【题型】选择题　【知识点】平面几何　【难度】easy
如图，已知线段$AB$的长为$10$，圆$A$的半径为$2$，点$P$是线段$AB$上一点，以$B$为圆心、$BP$为半径作圆，将圆$B$绕点$P$旋转$180^\circ$得到圆$C$，点$C$是点$B$的对应点，如果圆$A$与圆$C$相切，那么符合条件的点$P$的个数是（ ）

\vspace{1em}
\noindent
A. 1个 \quad B. 2个 \quad C. 3个 \quad D. 4个
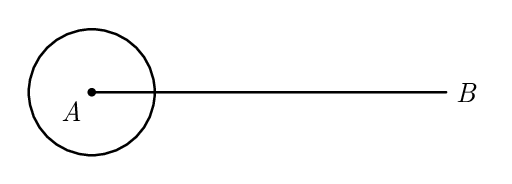
【解答】
\noindent
【答案】$\boldsymbol{C}$

\vspace{1em}
\noindent
【详解】
解：如图所示，当圆$A$与圆$C$相外切和内切时，分别有$1$个和$2$个点$P$符合题意。

\vspace{1em}
\noindent
故选：$\boldsymbol{C}$。
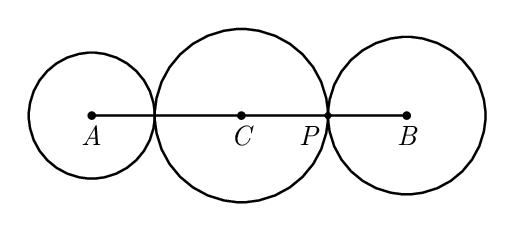
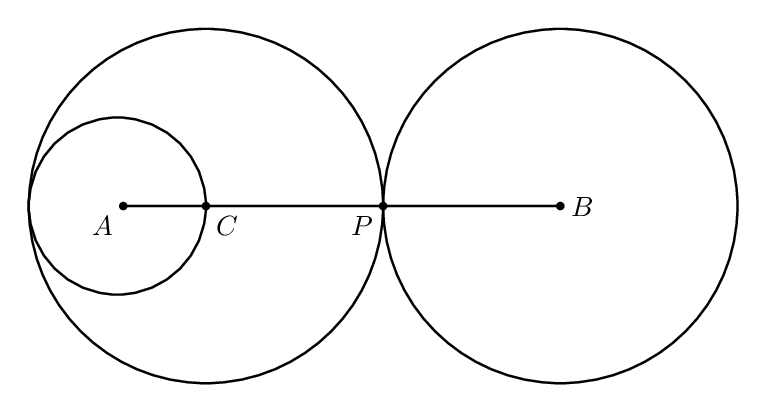
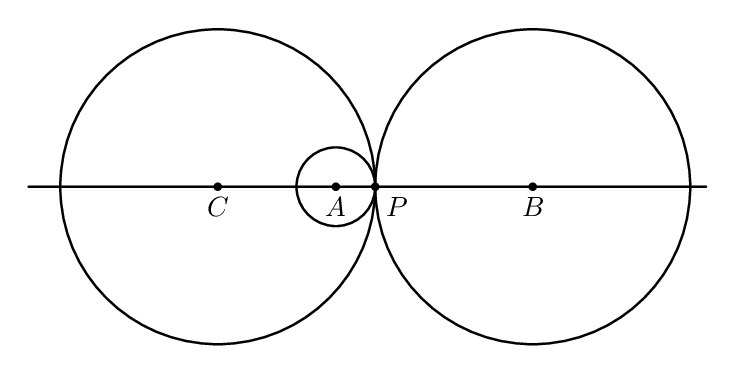